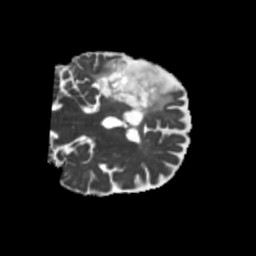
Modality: MD
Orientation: coronal
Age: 48
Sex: male
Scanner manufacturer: siemens
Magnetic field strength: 3 T
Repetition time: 5.25 s
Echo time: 0.08 s